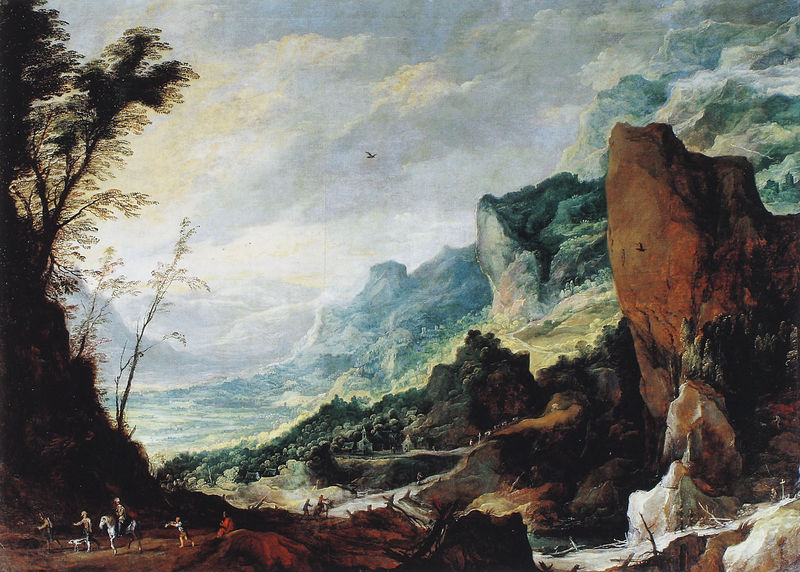
Titel: Große Gebirgslandschaft
Künstler: Josse de d. J. Momper
Institution: Wien, Kunsthistorisches Museum
Schlagwörter: baum, berg, felsen, himmel, mann, schatten, wasser, wolken, aquarell, bäume, fluss, grün, landschaft, menschen, strasse, rot, weg, wolke, malerei, bild, hügel, morgen, natur, boden, tal, wald, arbeit, kinder, pferd, reiter, berge, bergig, klippen, nebel, vegetation, romantik, kreuz, wälder, schiefer, felden, himmer, felsan